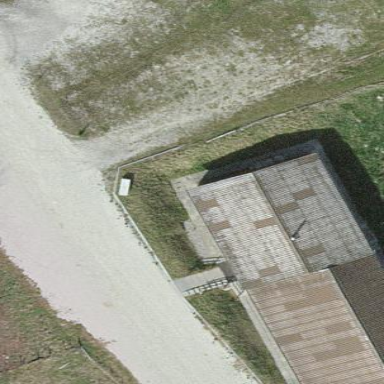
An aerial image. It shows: Parking area with pebblestone surface.